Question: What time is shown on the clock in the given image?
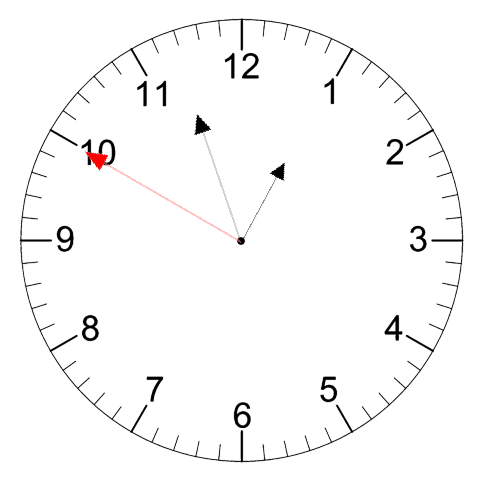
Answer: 12:56:50